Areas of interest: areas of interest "Commercial service"
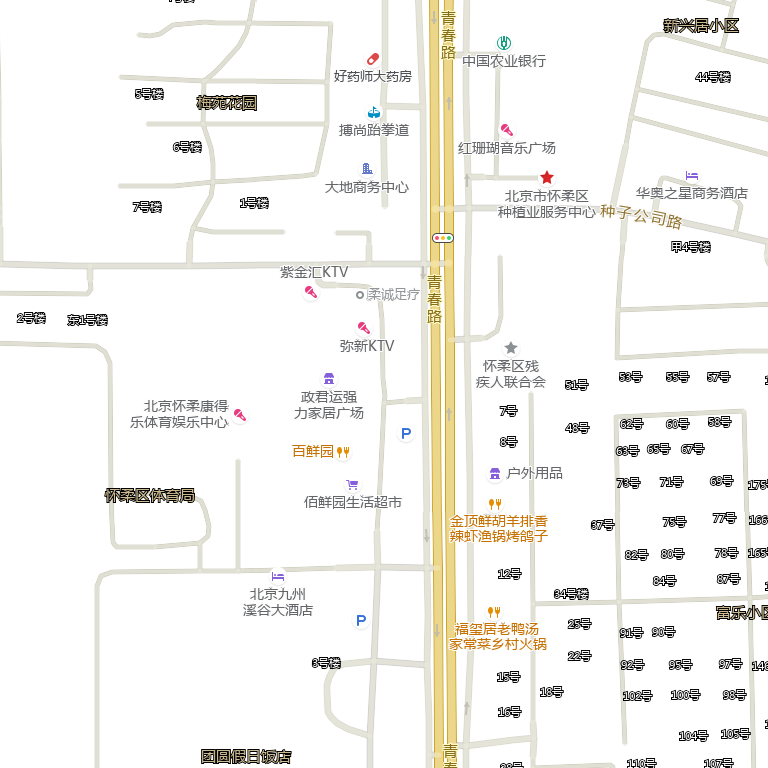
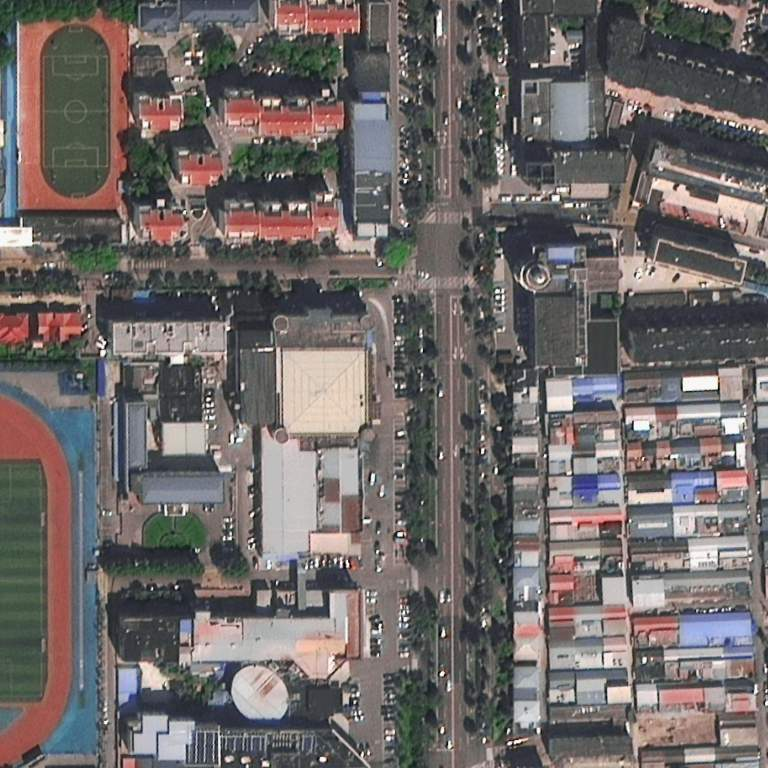